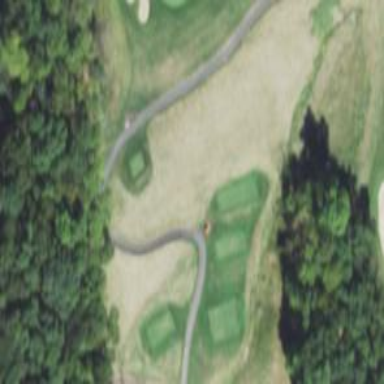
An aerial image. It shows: Area with grass used as rough in golf course.